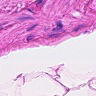
Metastatic tissue present: no